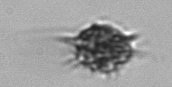
Label: Dictyocha